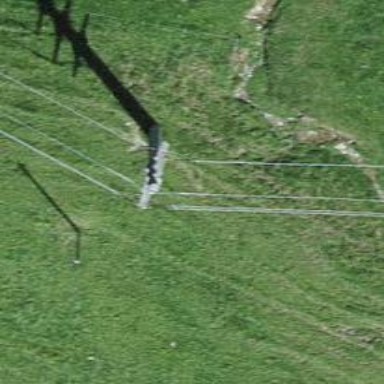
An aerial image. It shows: Power tower.